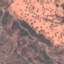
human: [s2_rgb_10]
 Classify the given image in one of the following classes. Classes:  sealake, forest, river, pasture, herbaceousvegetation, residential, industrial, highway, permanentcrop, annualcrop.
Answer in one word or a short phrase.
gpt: HerbaceousVegetation